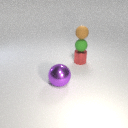
small red metal cylinder below small green rubber sphere